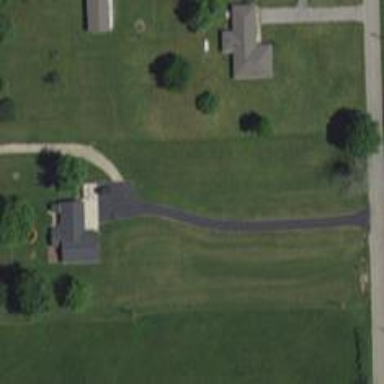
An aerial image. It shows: Driveway.